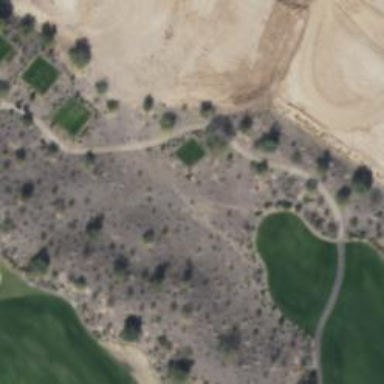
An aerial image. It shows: Path used for both walking and golf.